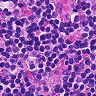
Metastatic tissue present: no